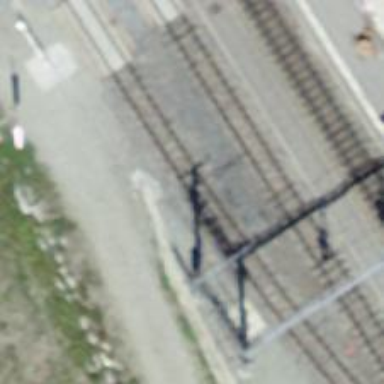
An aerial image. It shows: Narrow-gauge railway siding with electrified contact lines.